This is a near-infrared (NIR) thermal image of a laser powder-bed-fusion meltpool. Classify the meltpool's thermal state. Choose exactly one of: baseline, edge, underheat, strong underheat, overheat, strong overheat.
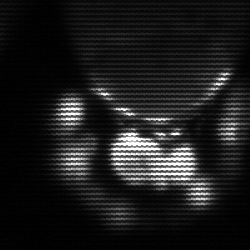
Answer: baseline